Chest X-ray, PA view. Patient: 81 years old, sex F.
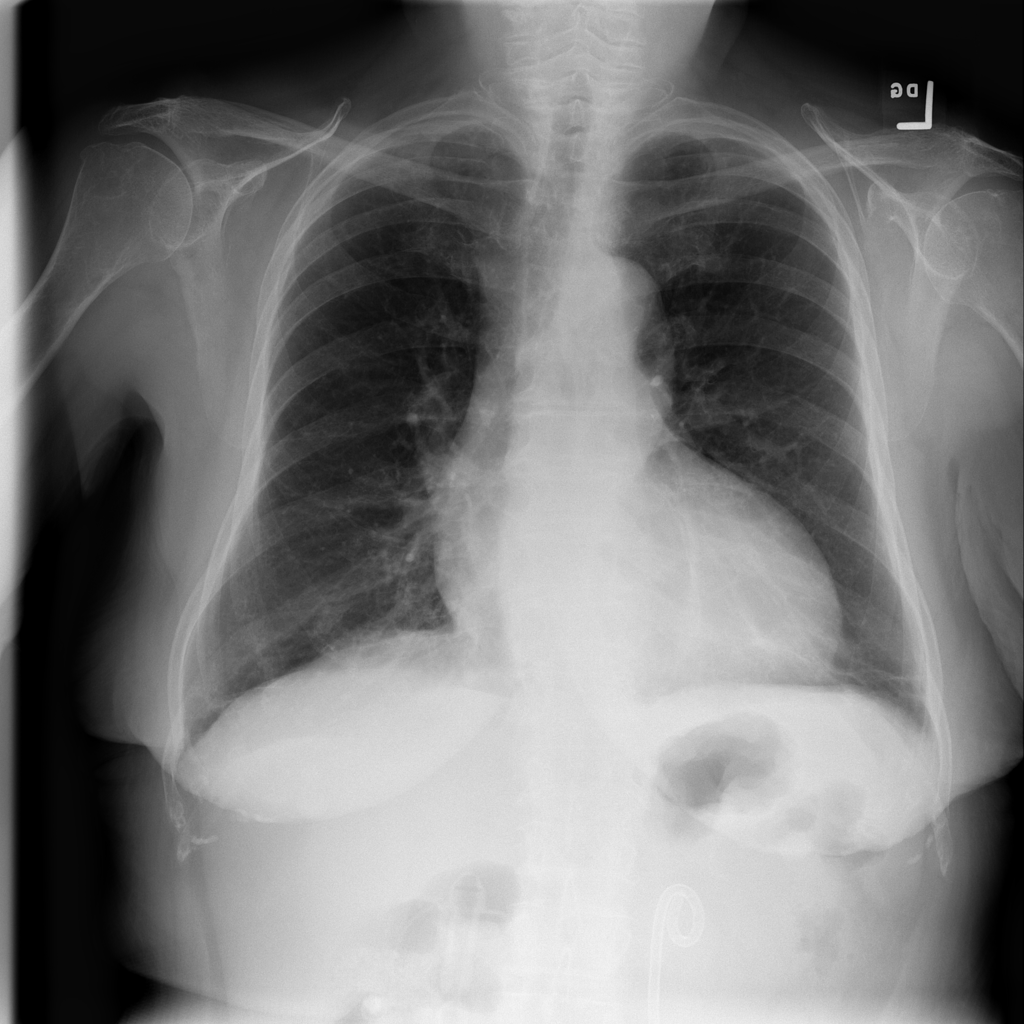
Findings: Atelectasis